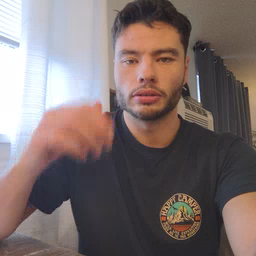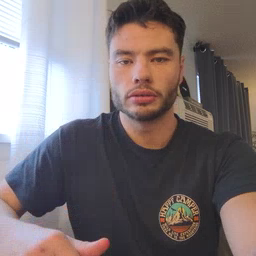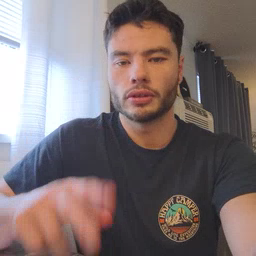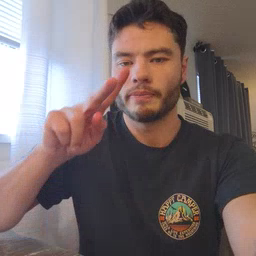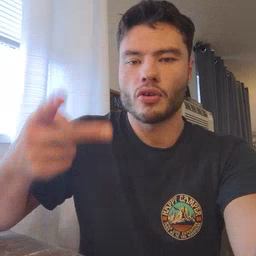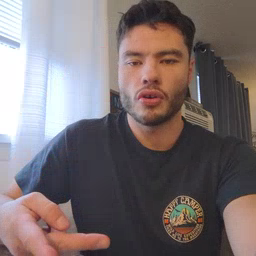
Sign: fall